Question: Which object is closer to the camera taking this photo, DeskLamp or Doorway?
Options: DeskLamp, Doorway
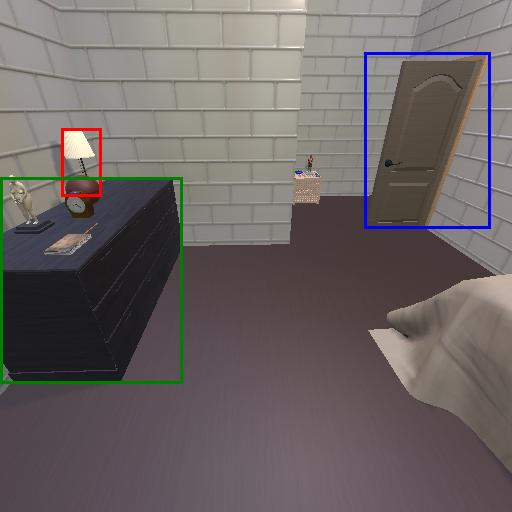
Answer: DeskLamp